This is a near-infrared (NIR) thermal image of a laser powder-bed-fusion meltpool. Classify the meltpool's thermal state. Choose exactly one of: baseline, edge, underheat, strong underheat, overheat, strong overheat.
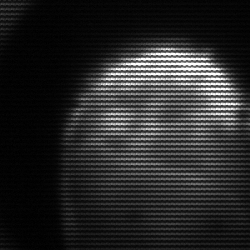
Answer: edge